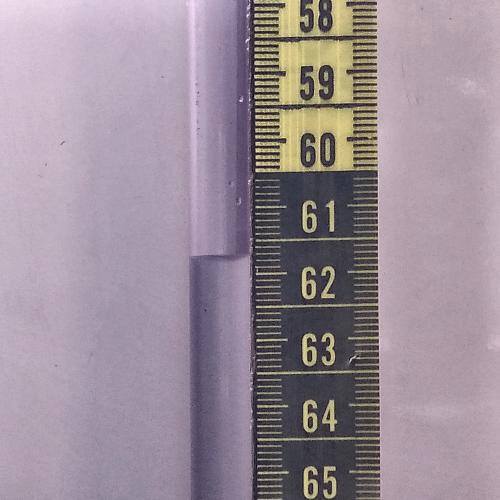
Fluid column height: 61.7 cm